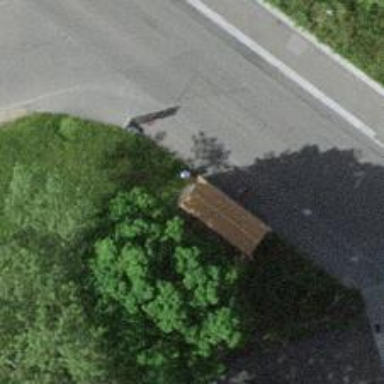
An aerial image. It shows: Public transport shelter.